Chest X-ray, PA view. Patient: 56 years old, sex M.
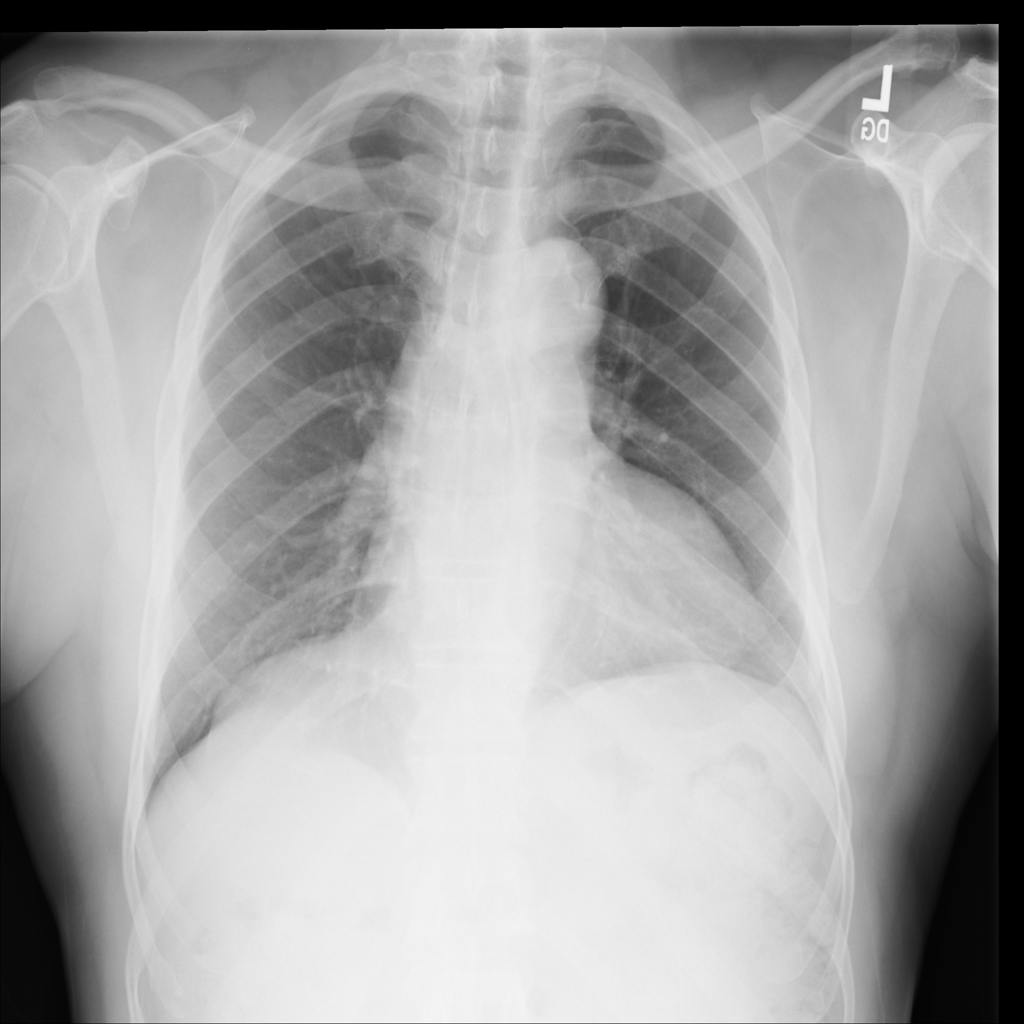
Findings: No Finding